Question:
I am getting the error 'fatal error: unexpectedly found nil while unwrapping an Optional value' when I try to return the 'json':
'''
func getJson (str:NSString) -> AnyObject{
var proxiesURL = NSURL(string:str)
var proxiesDataJson = NSData.dataWithContentsOfURL(proxiesURL, options: NSDataReadingOptions.DataReadingUncached, error: nil)
var json: AnyObject!
if (proxiesDataJson != nil ){
json = NSJSONSerialization.JSONObjectWithData(proxiesDataJson, options: NSJSONReadingOptions.AllowFragments, error: nil) as AnyObject
}
return json
}
'''
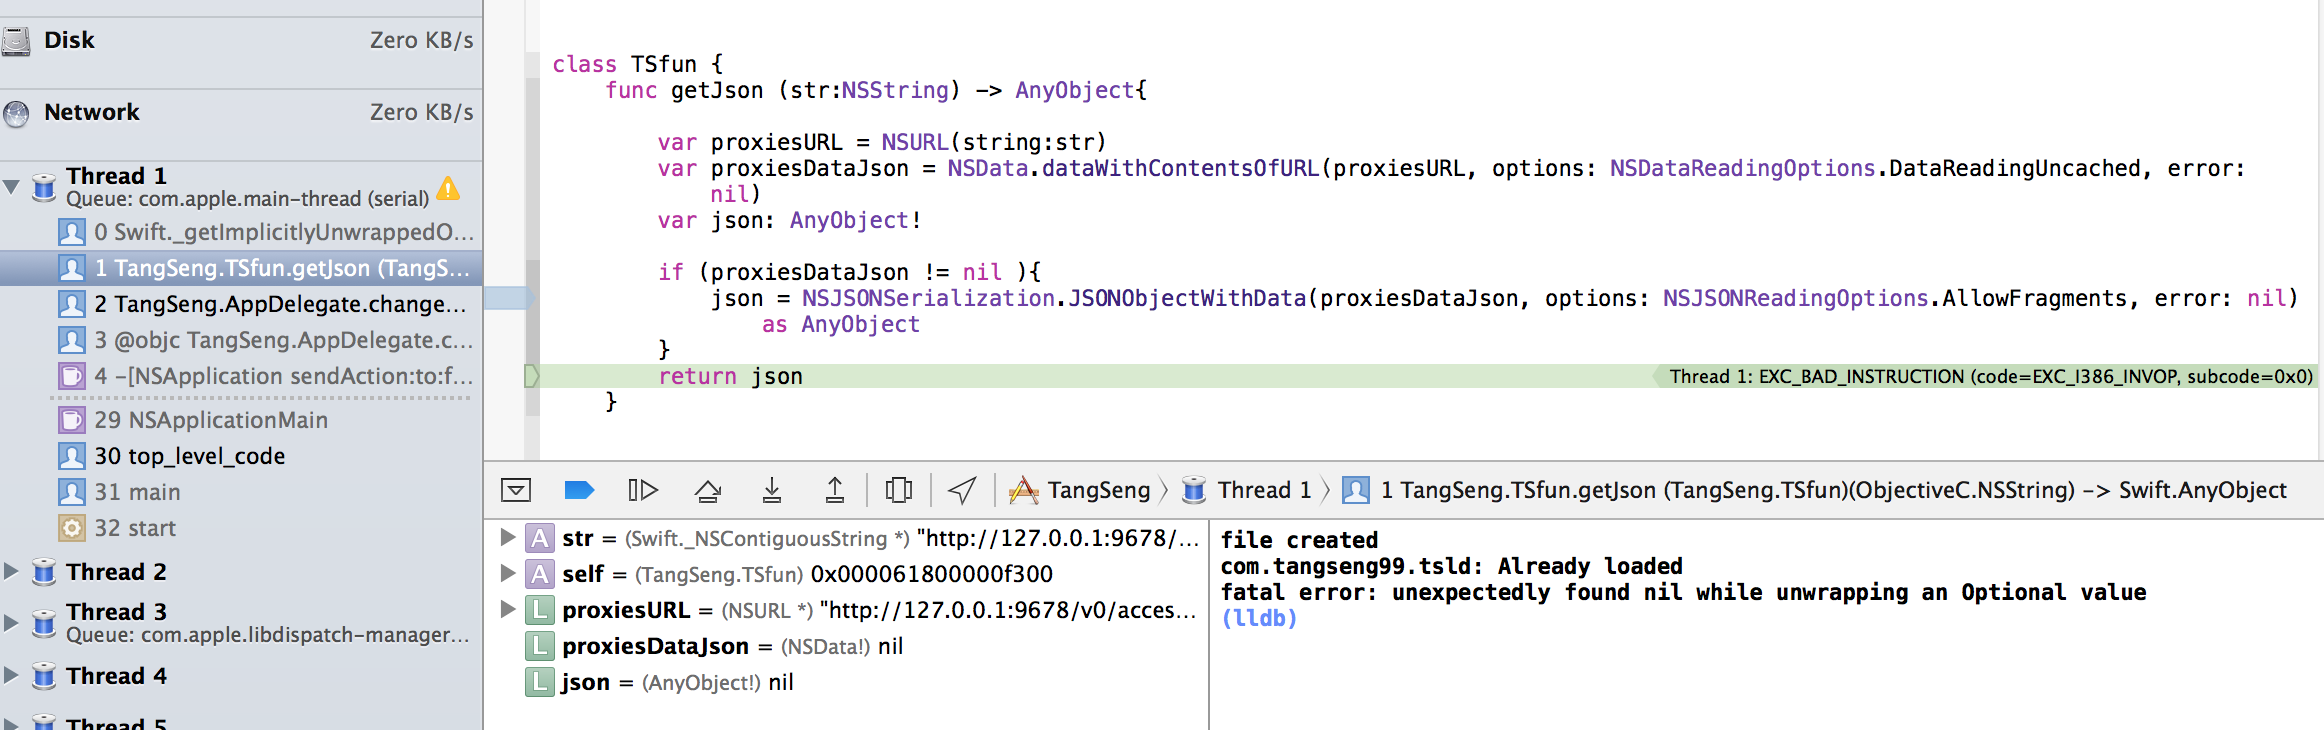
Answer: I assume the question is "what am I doing wrong".
Your function returns AnyObject (non-optional, thus cannot be nil). You declared 'json' as AnyObject! (implicitly unwrapped optional - it may be nil, but you promise to compiler that it will have non-nil value). And yet 'json' is nil when you attempt to return it - either code at 'json = NSJSONSerialization.JSONObjectWithData' line wasn't executed, or 'NSJSONSerialization.JSONObjectWithData' returned nil.